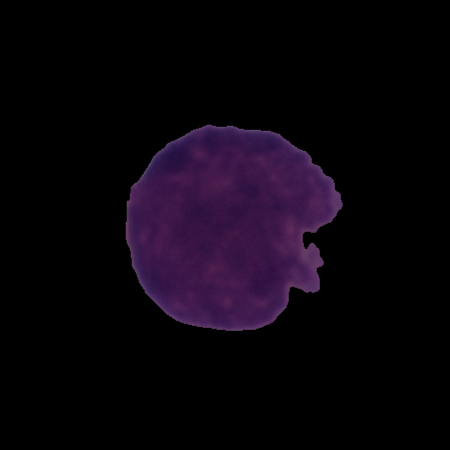
Label: cancer